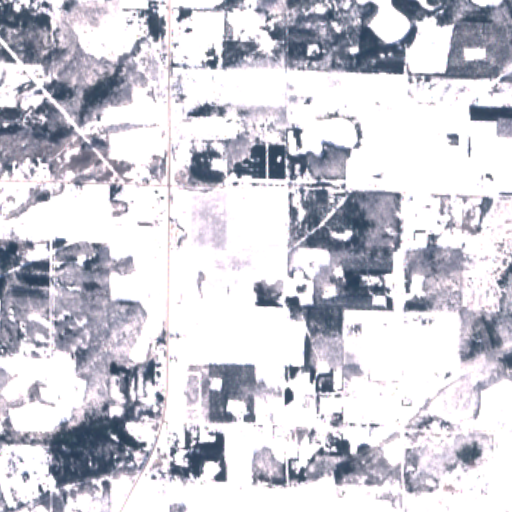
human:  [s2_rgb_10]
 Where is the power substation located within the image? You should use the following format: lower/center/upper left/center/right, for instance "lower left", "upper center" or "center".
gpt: The power substation is located in the center left of the image.
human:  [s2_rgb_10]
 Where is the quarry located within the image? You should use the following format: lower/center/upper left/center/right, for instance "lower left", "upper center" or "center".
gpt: The quarry is located in the upper left of the image.
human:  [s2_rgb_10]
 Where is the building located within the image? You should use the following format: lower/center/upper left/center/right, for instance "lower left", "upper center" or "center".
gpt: The building is located in the lower center of the image.
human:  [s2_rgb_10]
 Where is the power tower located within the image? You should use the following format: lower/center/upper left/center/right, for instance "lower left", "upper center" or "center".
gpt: There is no power tower in the image.